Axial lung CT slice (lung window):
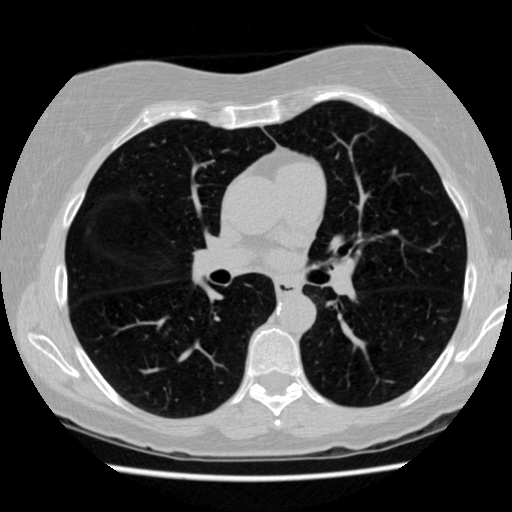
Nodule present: yes
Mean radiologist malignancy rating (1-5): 2